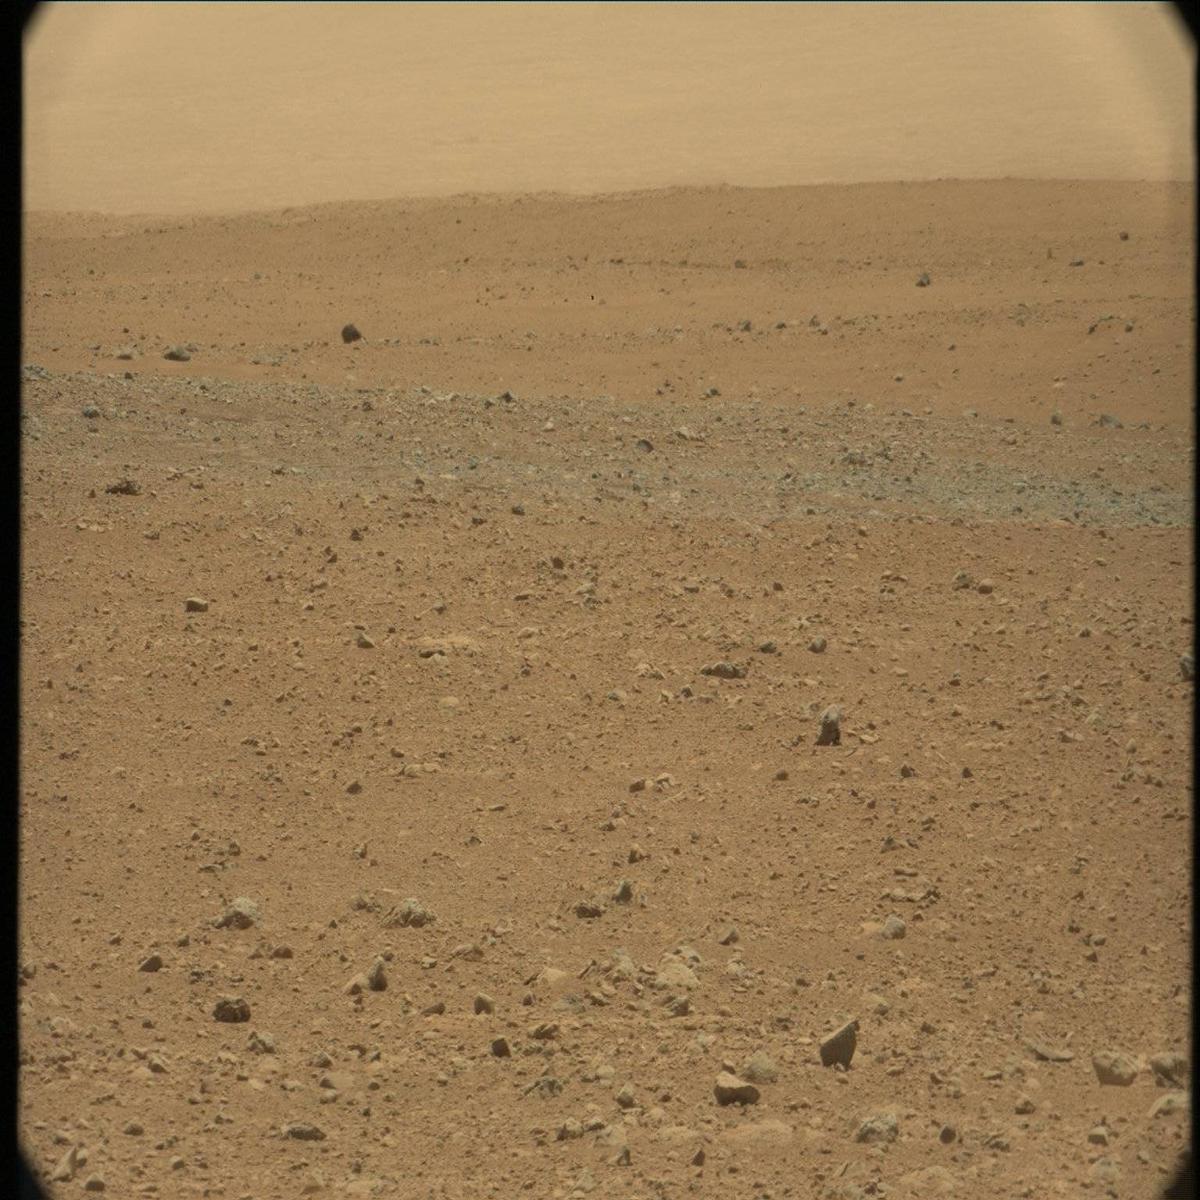
Terrain classes present: Bedrock, Ridge, Rock, Sand / Soil